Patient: sex M, age 60
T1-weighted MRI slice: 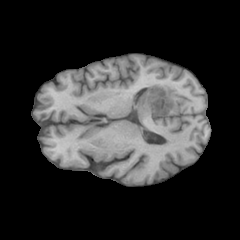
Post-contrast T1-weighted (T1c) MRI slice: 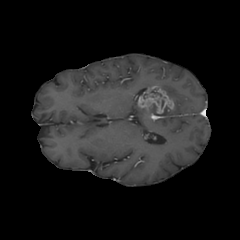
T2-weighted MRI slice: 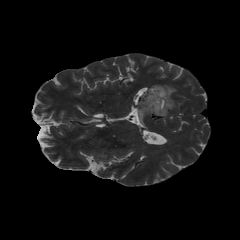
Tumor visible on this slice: yes
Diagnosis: Glioblastoma, IDH-wildtype
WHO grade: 4